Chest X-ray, PA view. Patient: 29 years old, sex M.
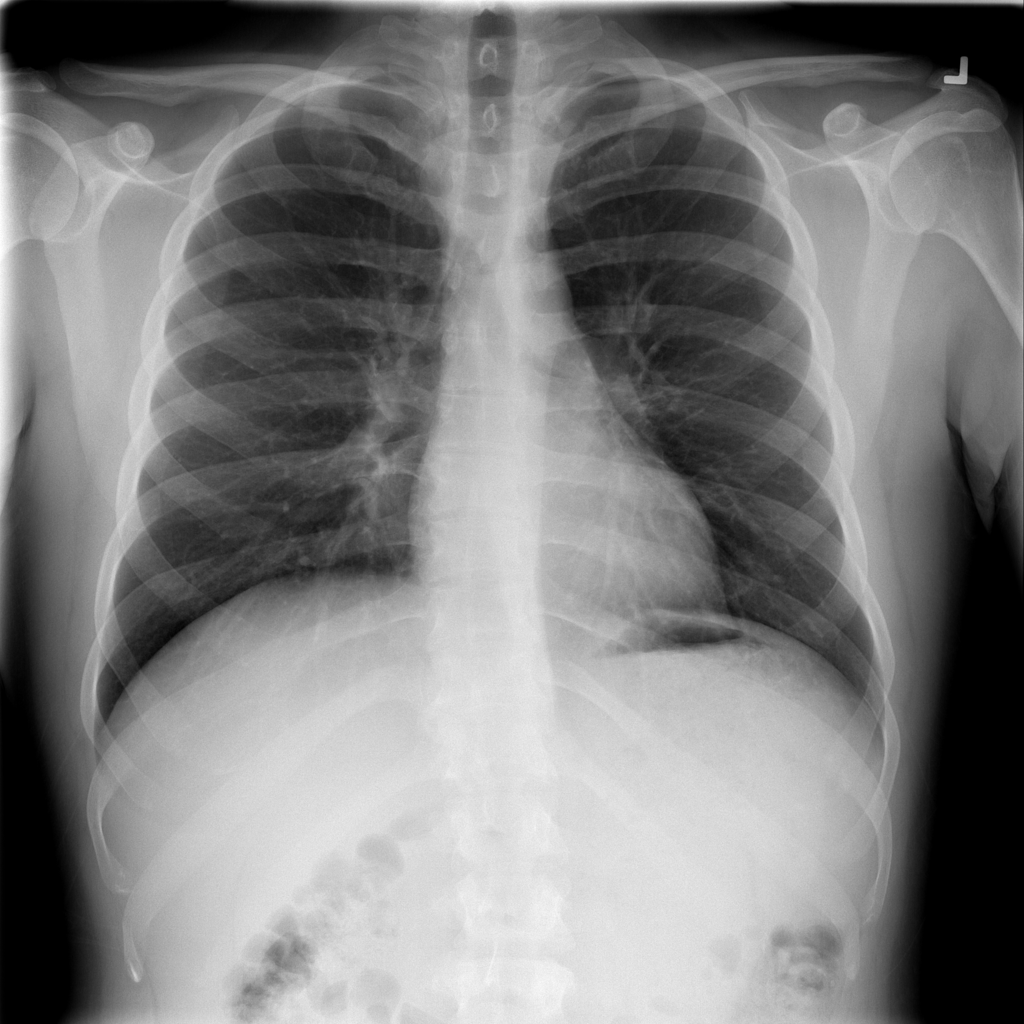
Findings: No Finding